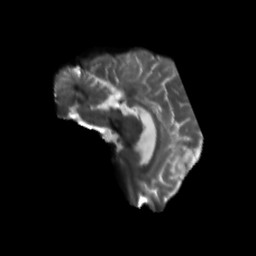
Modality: T2w
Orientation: sagittal
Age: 53
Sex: male
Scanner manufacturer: siemens
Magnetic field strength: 3 T
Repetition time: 5.47 s
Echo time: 0.0854 s